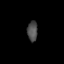
Tissue: prostate
Cell type: T cells
Senescence score: 0.362
Nuclear area (px): 205
Mean DAPI intensity: 75.122